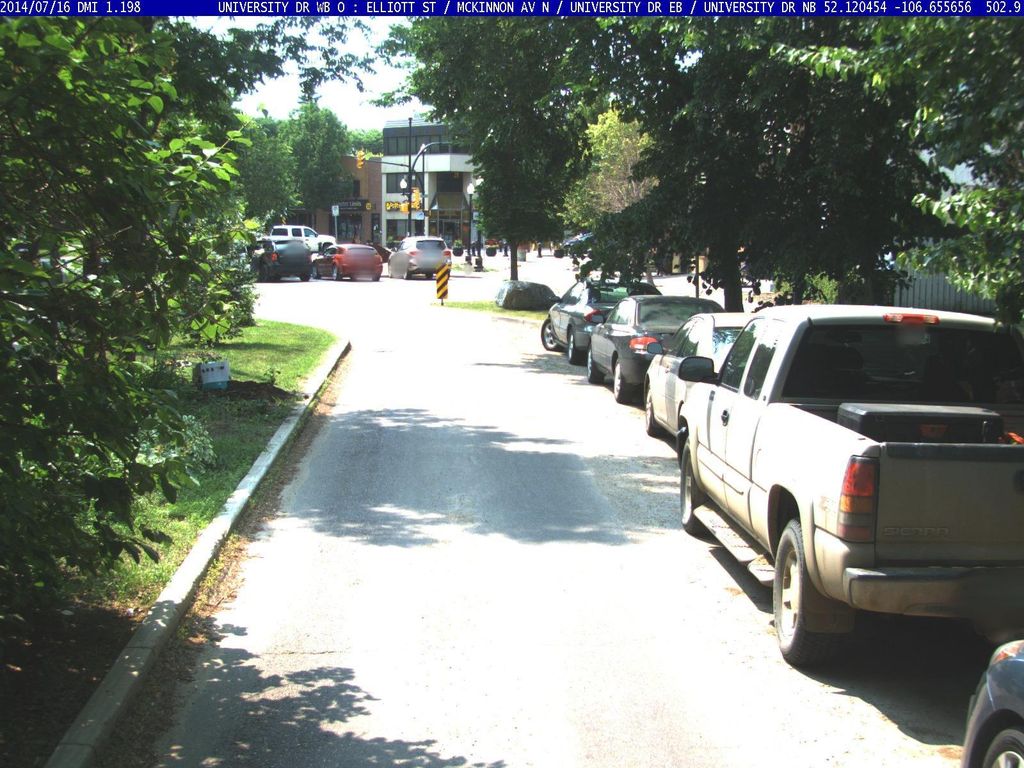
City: saskatoon